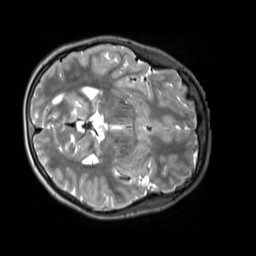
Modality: T2w
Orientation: axial
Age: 12
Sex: female
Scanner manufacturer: siemens
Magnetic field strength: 3 T
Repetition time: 3.2 s
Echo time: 0.408 s